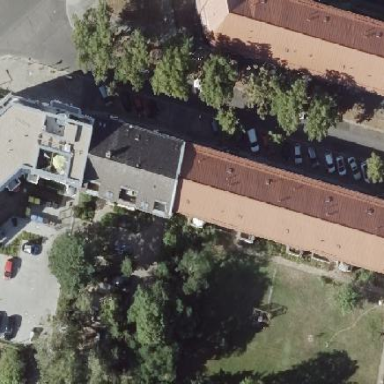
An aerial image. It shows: Gabled roof on residential building.